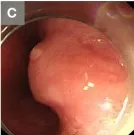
Images of the embedded foreign body in the esophagus, and extraction via endoscopic submucosal dissection in Case 1. (C) A mucosal protrusion with a small ulcer was observed with endoscopy.
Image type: endoscopy (gi_endoscopy)